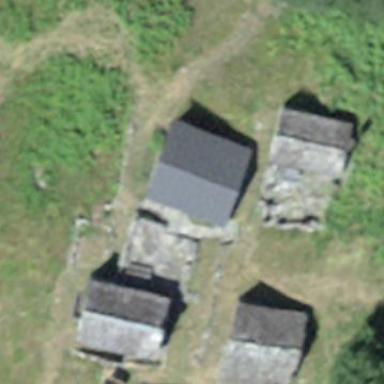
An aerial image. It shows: Cabin is depicted in the image.